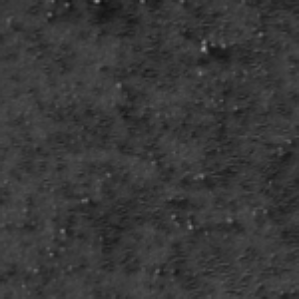
Label: frost